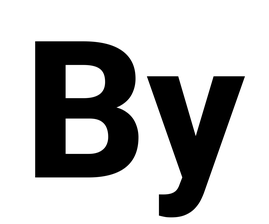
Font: Roboto_ExtraBold